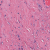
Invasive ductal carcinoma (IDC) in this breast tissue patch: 0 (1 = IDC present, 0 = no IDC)